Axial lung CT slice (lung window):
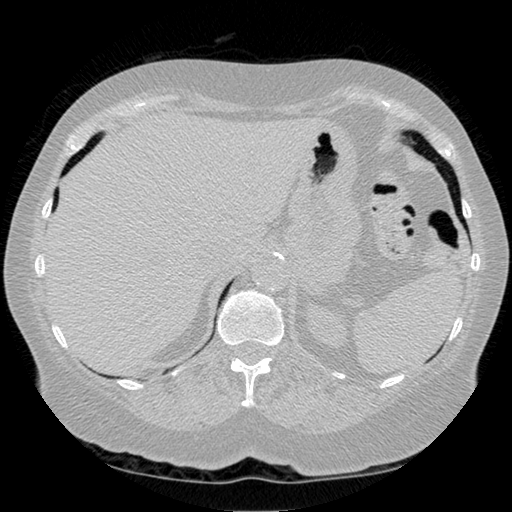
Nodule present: no